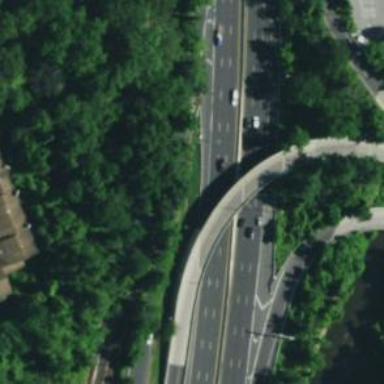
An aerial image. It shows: Bridge with asphalt surface. It is part of motorway link.